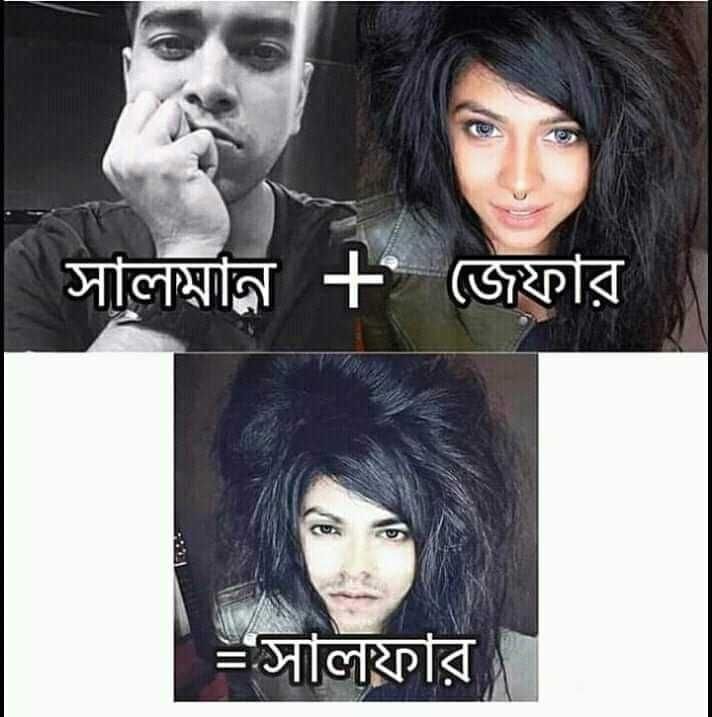
Text:  সালমান + জেফার  =   সালফার
Label: Hate
Hate category: Personal Offence
Targeted group: Individual